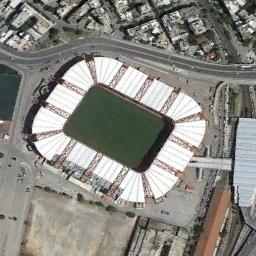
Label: stadium